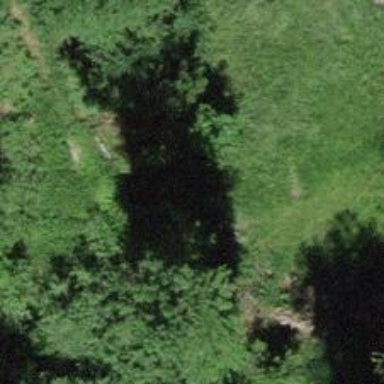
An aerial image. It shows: Culvert tunnel under ditch.